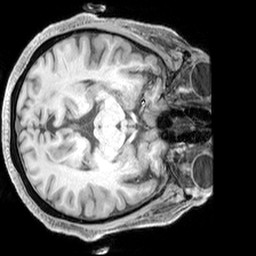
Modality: T1w
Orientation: axial
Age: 67
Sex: female
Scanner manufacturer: siemens
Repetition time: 2.3 s
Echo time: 0.00226 s